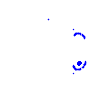
Particle: electron